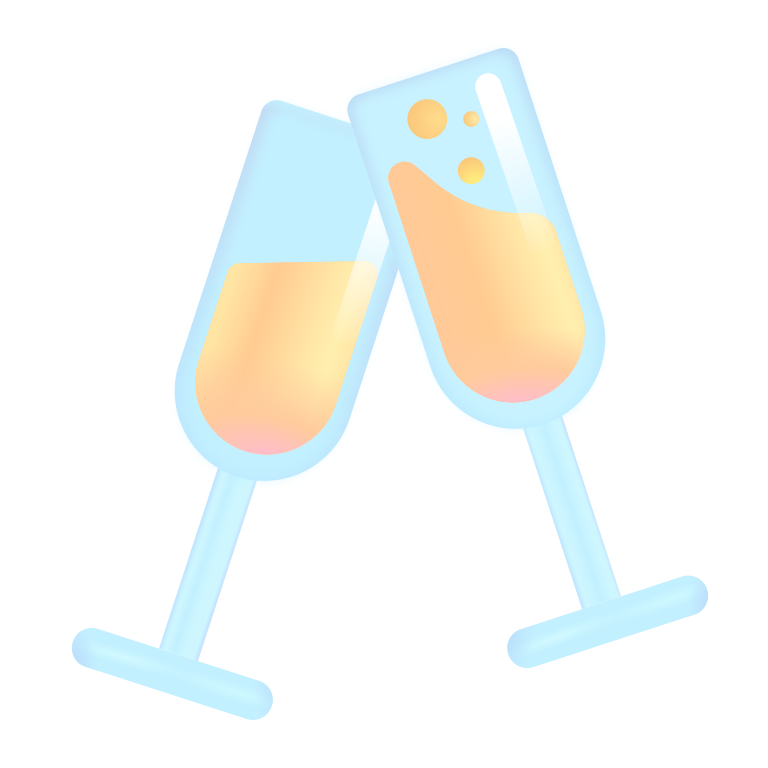
clinking glasses color